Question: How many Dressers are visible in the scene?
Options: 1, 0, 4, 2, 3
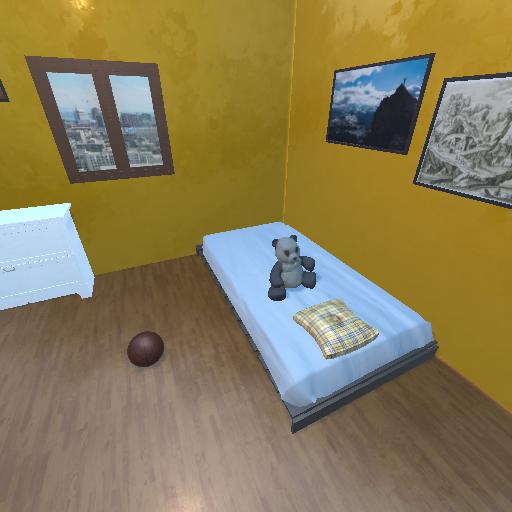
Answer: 1